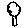
Label: tree